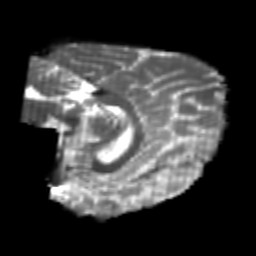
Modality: T2w
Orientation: sagittal
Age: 20
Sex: male
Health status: healthy
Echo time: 0.074 s